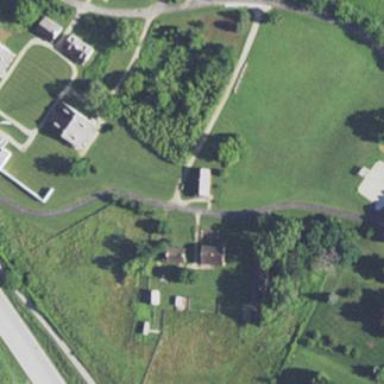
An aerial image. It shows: Historic farm.